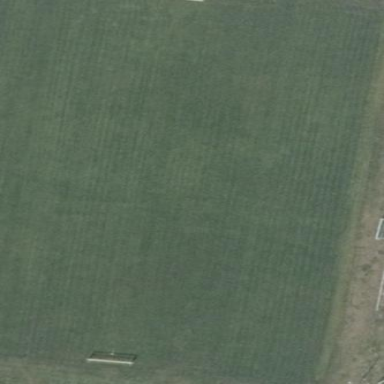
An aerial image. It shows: Soccer pitch for leisureland activities.